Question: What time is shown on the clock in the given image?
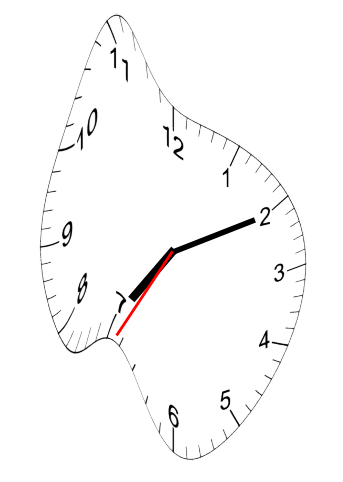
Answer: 07:10:35